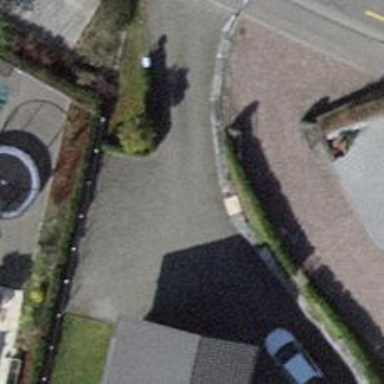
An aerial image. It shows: Driveway made of paving stones.